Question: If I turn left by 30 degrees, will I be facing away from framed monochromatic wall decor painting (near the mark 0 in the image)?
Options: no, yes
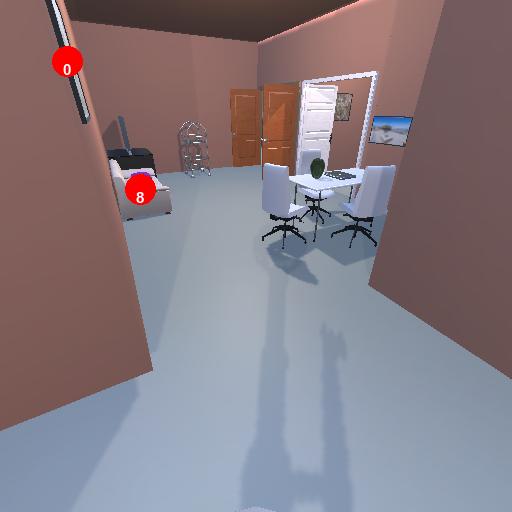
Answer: no